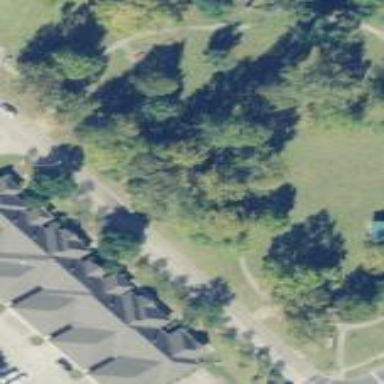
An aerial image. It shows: Park.